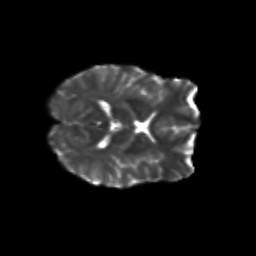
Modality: T2w
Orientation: axial
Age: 31
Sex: female
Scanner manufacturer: siemens
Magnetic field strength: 3 T
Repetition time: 3.5 s
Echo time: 0.113 s